Question: I have added the following simple test event on my mysql database via phpmyadmin:
'''
CREATE DEFINER='root'@'localhost' EVENT 'my_event'
ON SCHEDULE EVERY 1 MINUTE STARTS '2013-05-27 00:00:00'
ON COMPLETION NOT PRESERVE ENABLE DO
BEGIN
UPDATE 'test' SET 'name'="z";
END
'''
My environment is mac + MAMP Pro. I am expecting to change all rows on my 'test' table with name 'z' within a minute. But not happening so.
Do I have to something additional to get my events start working?
Output of "SHOW PROCESSLIST":

Thanks.
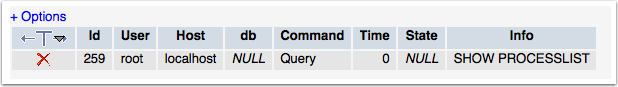
Answer: Events are run by the scheduler, which is not started by default.
Using 'SHOW PROCESSLIST' is possible to check whether it is started. If not, run the command
'''
SET GLOBAL event_scheduler = ON;
'''
to run it.